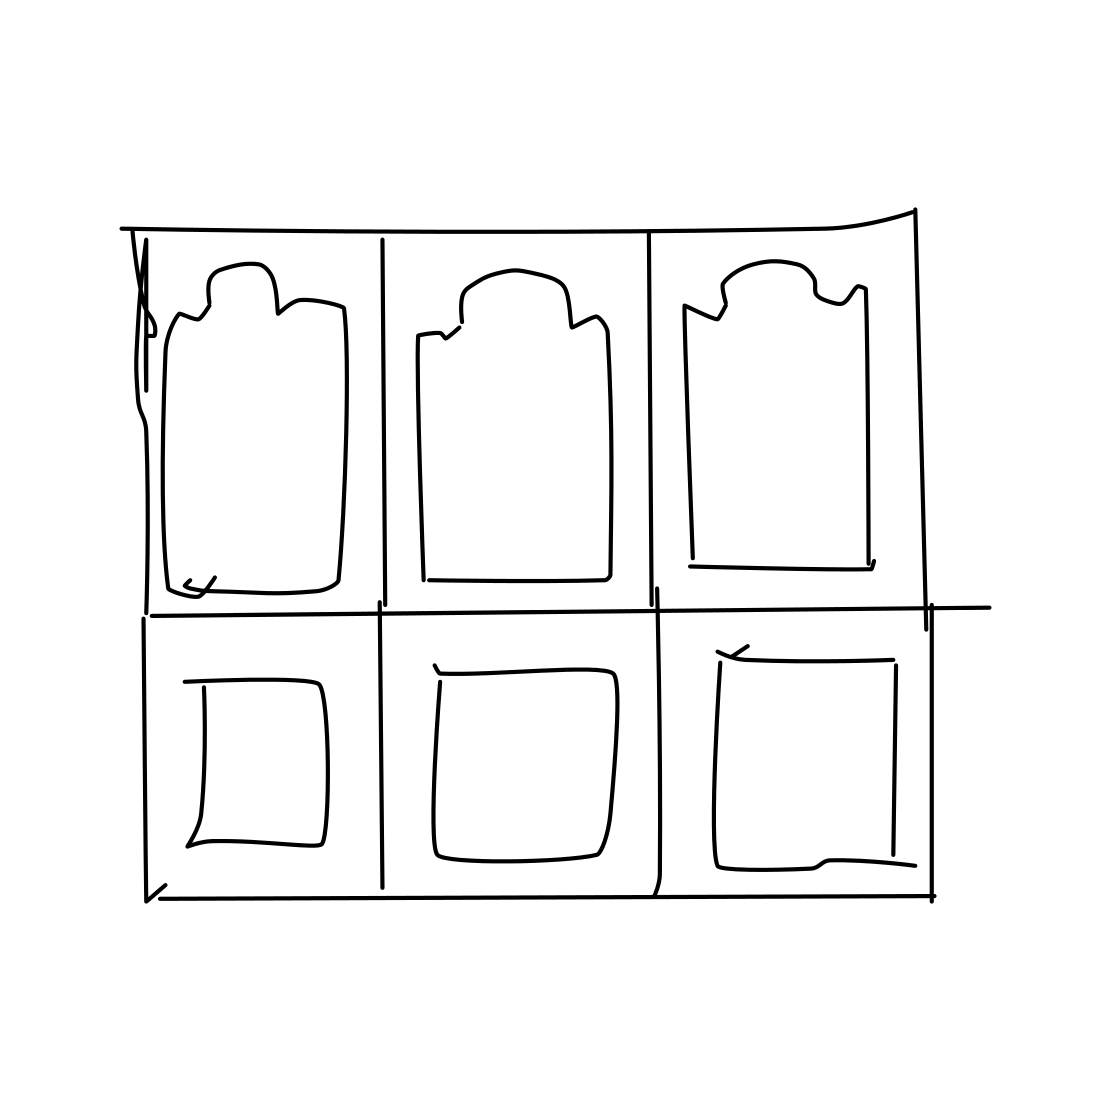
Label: cabinet